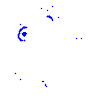
Particle: proton